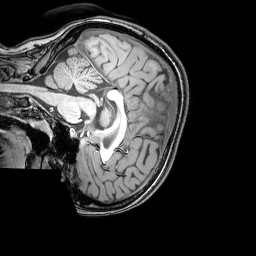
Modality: T1w
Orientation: sagittal
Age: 22
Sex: female
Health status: healthy
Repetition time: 0.081 s
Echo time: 0.037 s